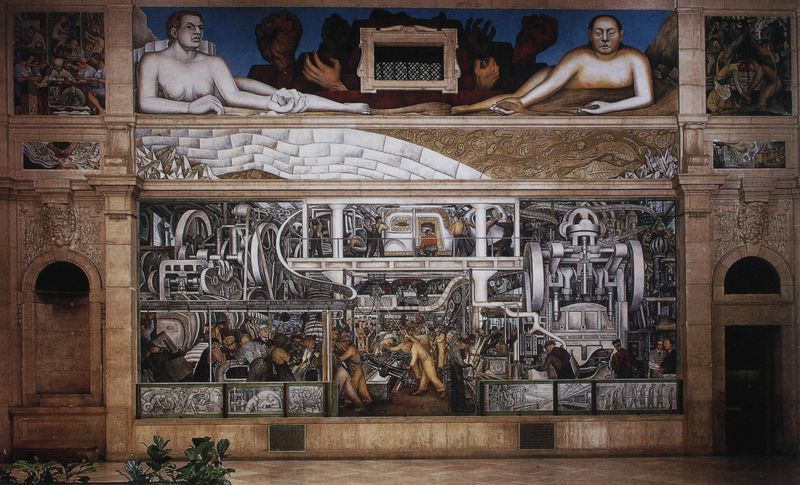
Titel: Detroit Industry (south wall)
Künstler: Diego Rivera
Standort: Detroit
Institution: The Detroit Institute of Arts
Schlagwörter: baum, weiß, frauen, menschen, brust, fenster, grau, männer, tür, gebäude, architektur, bild, arbeit, brunnen, räder, fassade, mauer, türe, fabrik, pilaster, arbeiter, industrie, wandgemälde, metall, liegend, foto, nische, maschine, kapitell, tore, gesims, wandbild, nischen, dampfmaschine, maschinen, produktion, wandbemalung